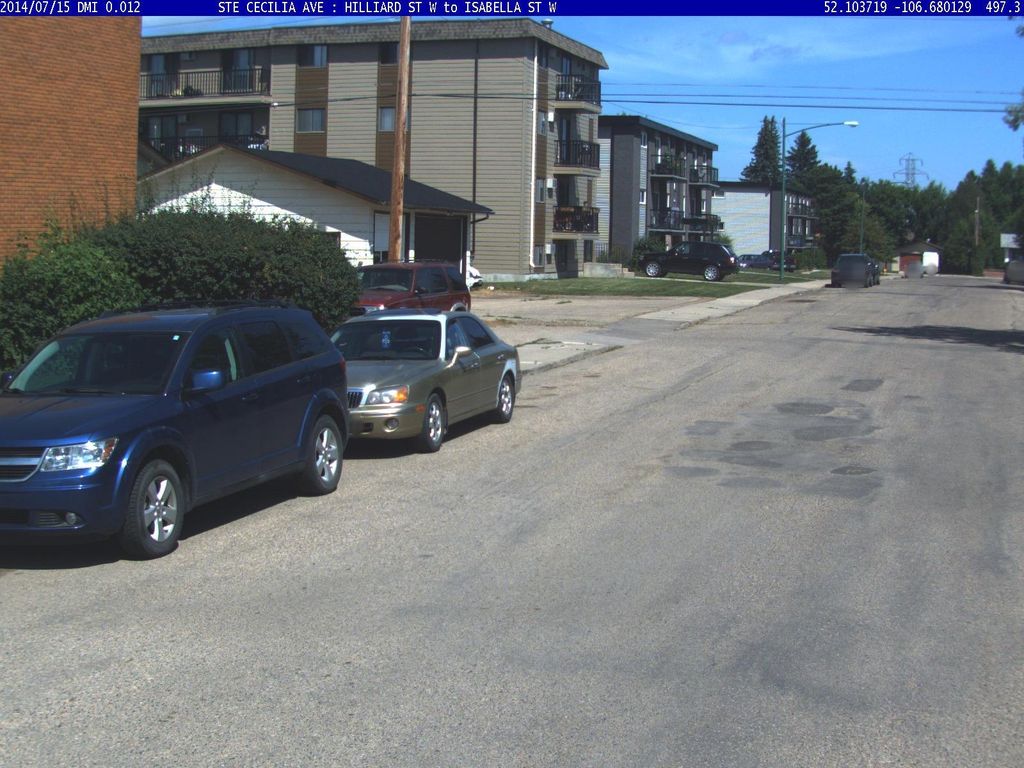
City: saskatoon